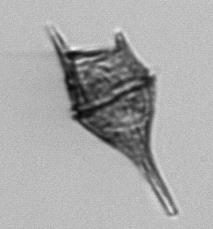
Label: Tripos_lineatus